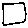
Label: square